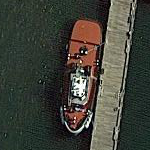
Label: Towing_vessel